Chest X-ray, AP view. Patient: 53 years old, sex M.
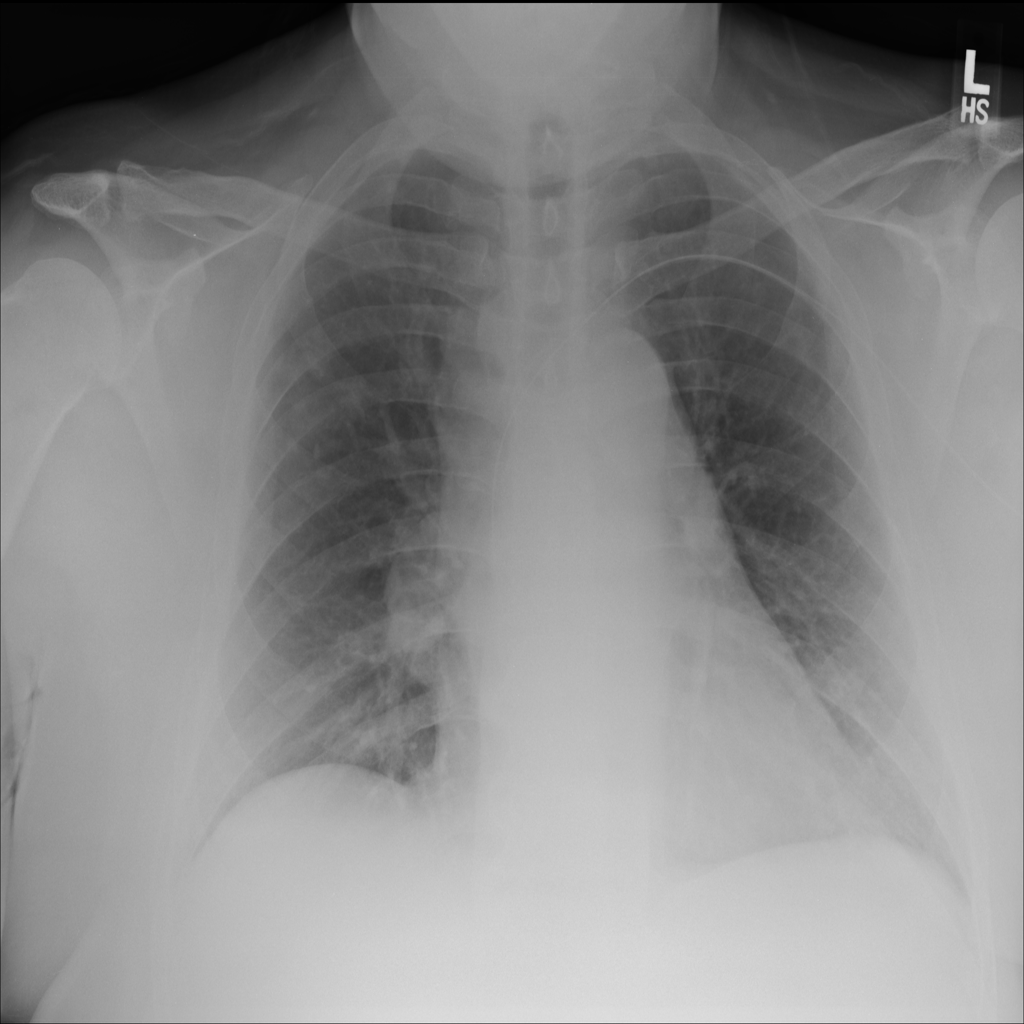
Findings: No Finding